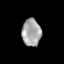
Tissue: prostate
Cell type: B cells
Senescence score: 0.3506
Nuclear area (px): 509
Mean DAPI intensity: 165.012